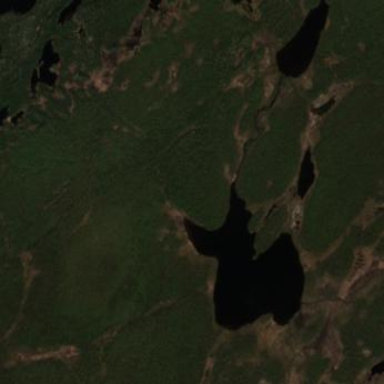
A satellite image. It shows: Lake with natural water.